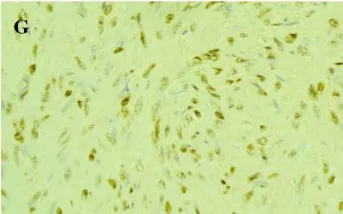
Pathological examination of the biopsy of lesion tissues of the L2 vertebral body. (G) Epstein-Barr virus encoded RNA situ hybridization showed diffusely positive (EBER x 400).
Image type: pathology (immunostaining)